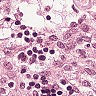
Metastatic tissue present: no